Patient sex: M
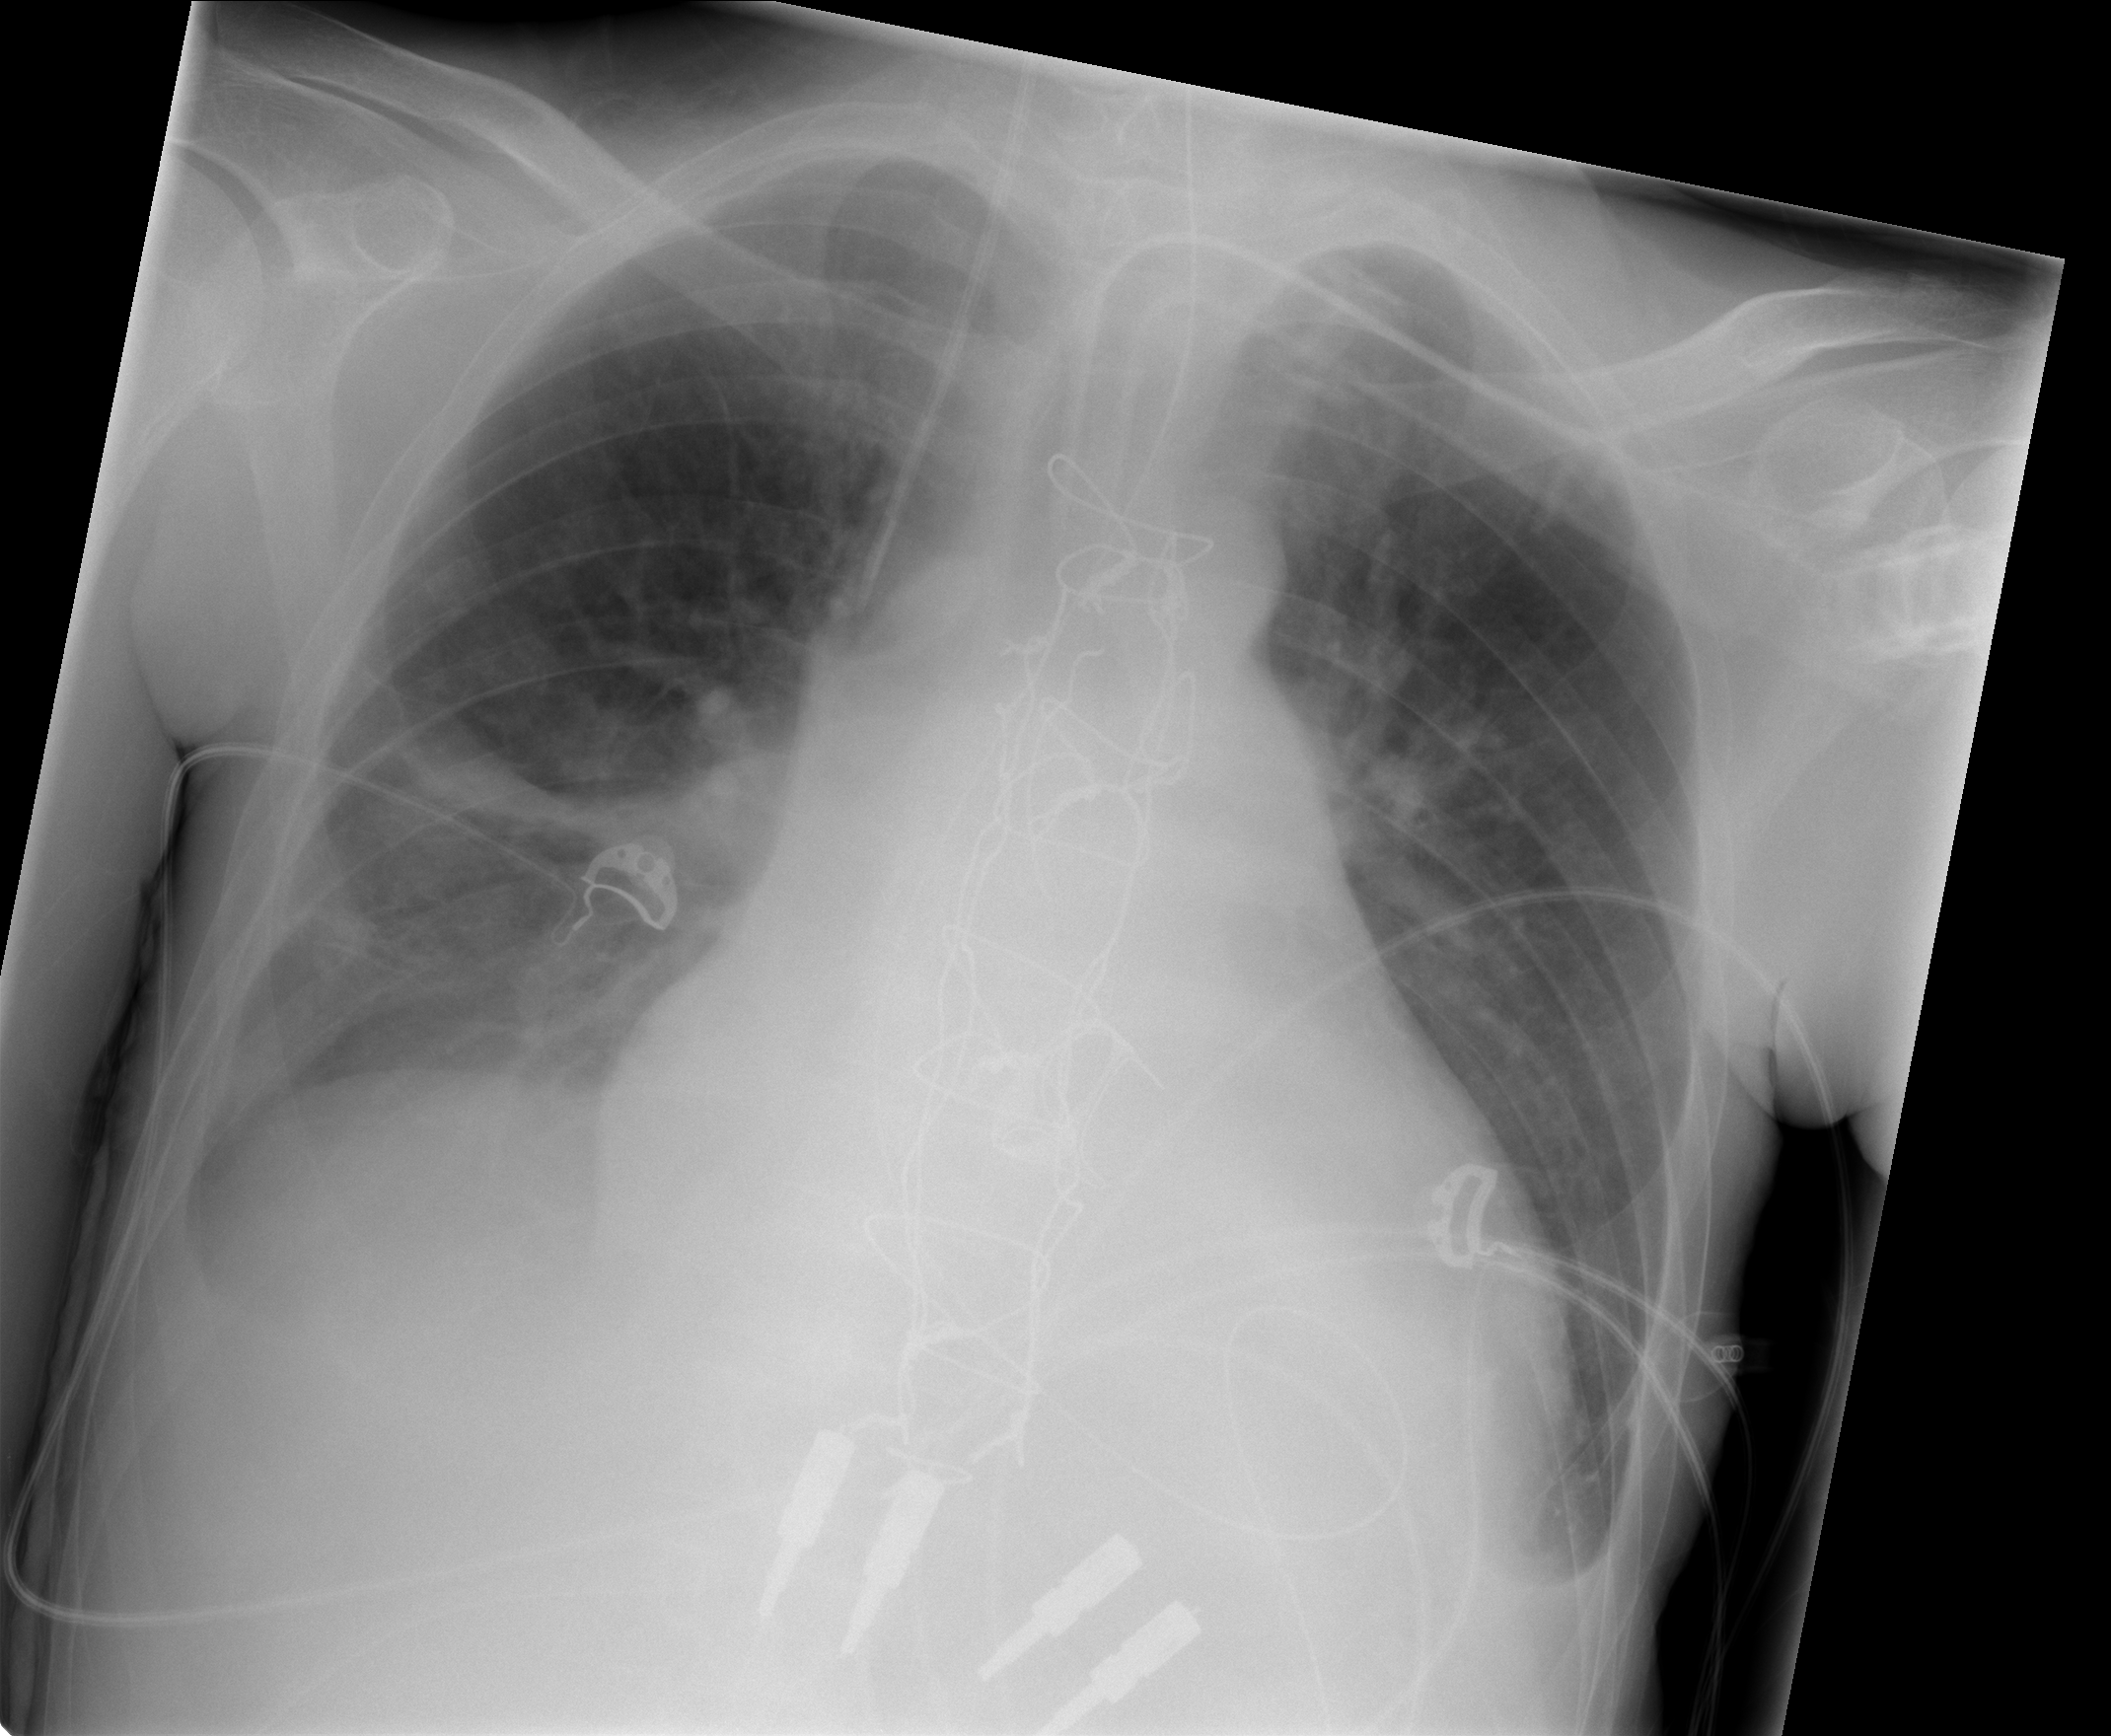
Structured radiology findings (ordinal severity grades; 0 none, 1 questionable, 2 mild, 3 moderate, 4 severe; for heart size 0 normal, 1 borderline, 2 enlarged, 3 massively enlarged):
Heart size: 3
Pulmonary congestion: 1
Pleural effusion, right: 1
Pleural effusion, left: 1
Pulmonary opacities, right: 2
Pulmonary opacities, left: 2
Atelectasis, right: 2
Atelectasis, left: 2